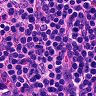
Metastatic tissue present: no